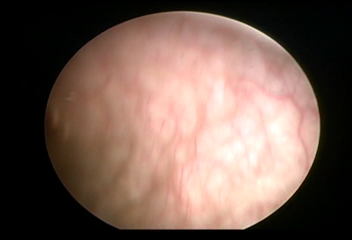
Modality: WLC
Class: Normal mucosa
Bladder cancer association: No